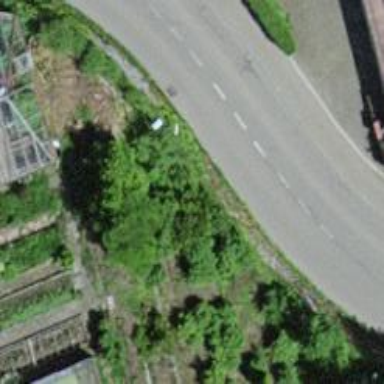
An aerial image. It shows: Retaining wall.